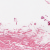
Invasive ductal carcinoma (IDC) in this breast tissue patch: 0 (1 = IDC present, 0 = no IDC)